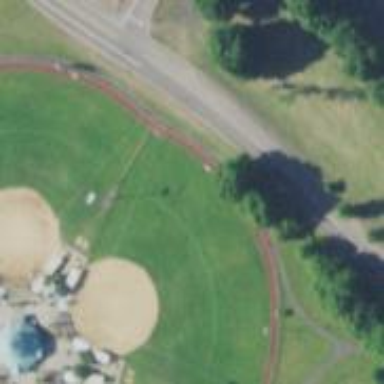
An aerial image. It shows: Baseball pitch for leisure land.